Question: I want animation <URL> on top and a table view under it. When i scroll the table the top view and title on it become small with animation and after a specific point it becomes like navigation bar with title in centre. And the same thing when i scroll down.
Here is what i tried so far
'''
-(void)scrollViewDidScroll:(UIScrollView *)scrollView
{
CGPoint offset = scrollView.contentOffset;
NSLog(@"y is::: %f", offset.y);
if (offset.y > 0 && offset.y < 16 && self.topView.frame.size.height > 64) {
[UIView animateWithDuration:0.8 animations:^{
CGRect rect = self.topView.frame;
rect.size.height = rect.size.height-offset.y;
self.topView.frame = rect;
}completion:^(BOOL finish){
}];
}
else if(offset.y <= 0 && offset.y > -16 && self.topView.frame.size.height < 80)
{
[UIView animateWithDuration:0.8 animations:^{
CGRect rect = self.topView.frame;
rect.size.height = 80;
self.topView.frame = rect;
}completion:^(BOOL finish){
}];
}
}
'''
Note that my top view initial height is 80 and i want to make it 64 when scroll up and vice versa.
with this code the view height animated but it depends upon animation duration.So if i scroll fast then it is not working properly.The original app i mentioned have very smooth animation. How could i achieve that?
Screen shot of original App-
These screen shots showing three different scroll position, please note the "MySurgery" text on top.1- Larger text and right align.
2- small text and near centre position
3- smaller text and centralised(like navigation bar)
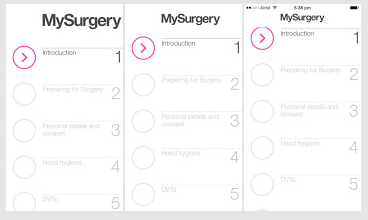
Answer: I think you dont need animation for this, you just need some calculations and setting frame of the top view. like,
'''
-(void)scrollViewDidScroll:(UIScrollView *)scrollView
{
CGPoint offset = scrollView.contentOffset;
if (offset.y>0 && offset.y<64) {
[topView layoutIfNeeded];
CGRect viewFrame = topView.frame;
viewFrame.size.height--;
topView.frame = viewFrame;
}
}
'''
Note that layoutIfNeeded is required if your view is using autolayout